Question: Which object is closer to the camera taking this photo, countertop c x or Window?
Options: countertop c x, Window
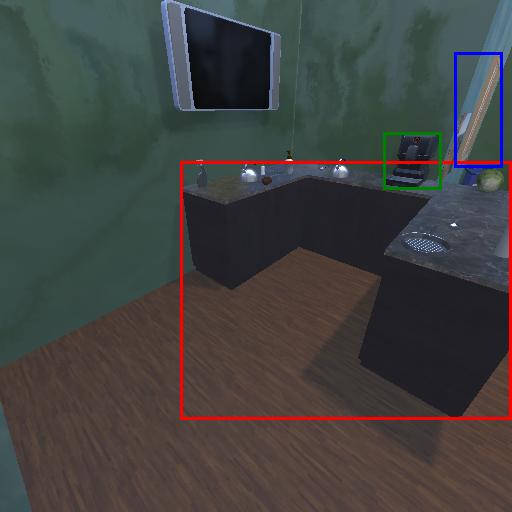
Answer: countertop c x